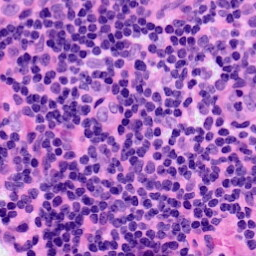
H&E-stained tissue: LymphNode